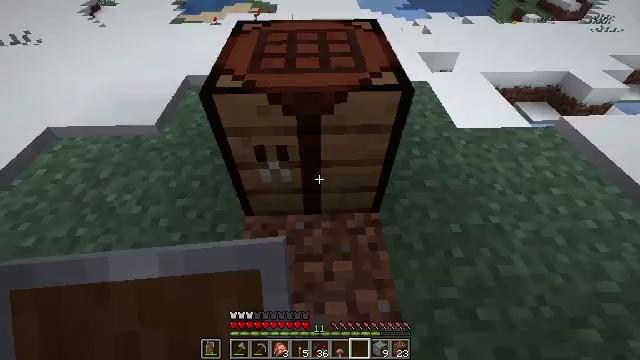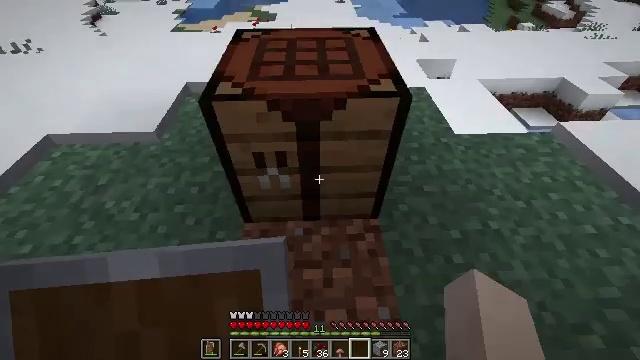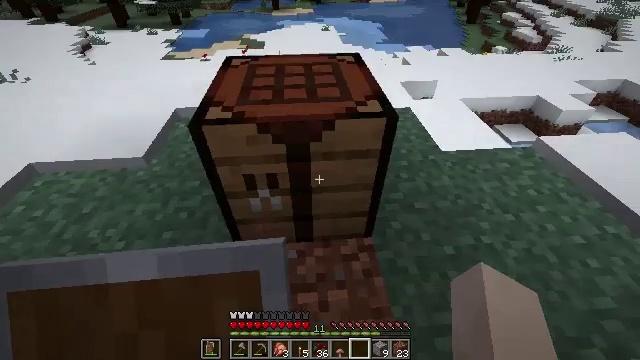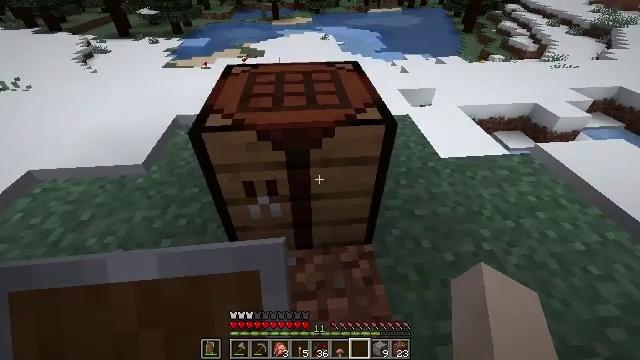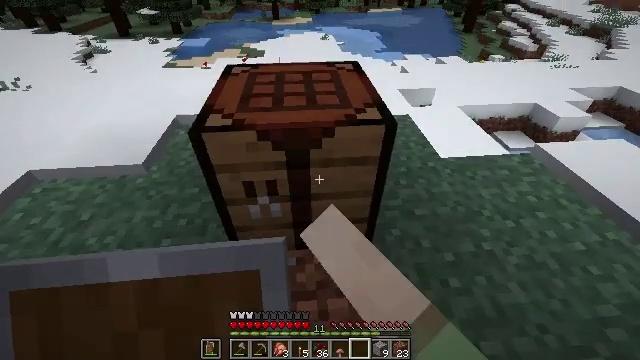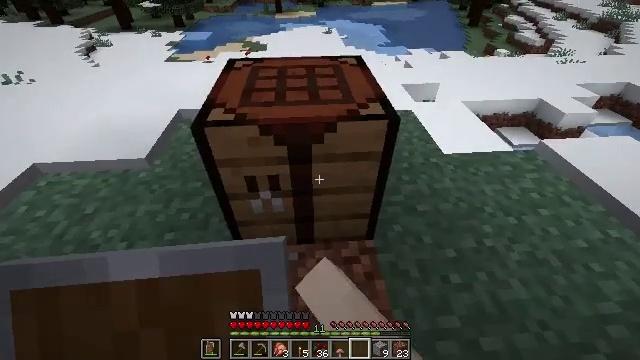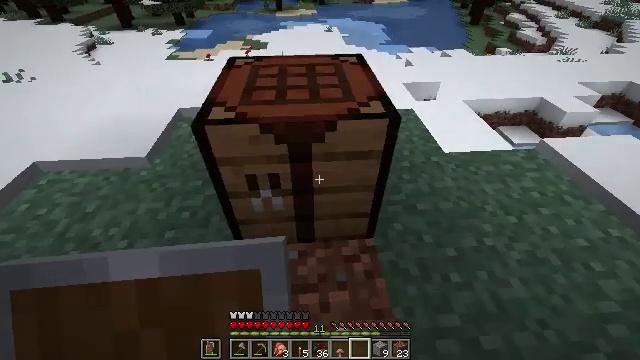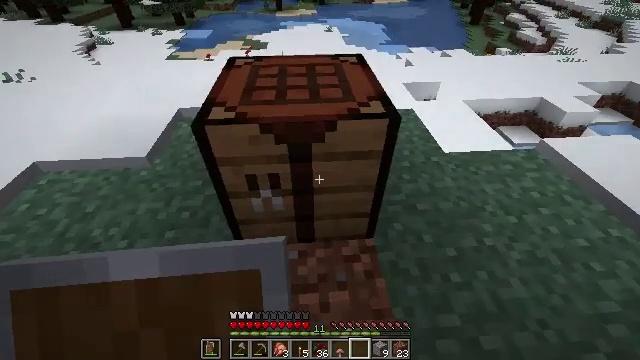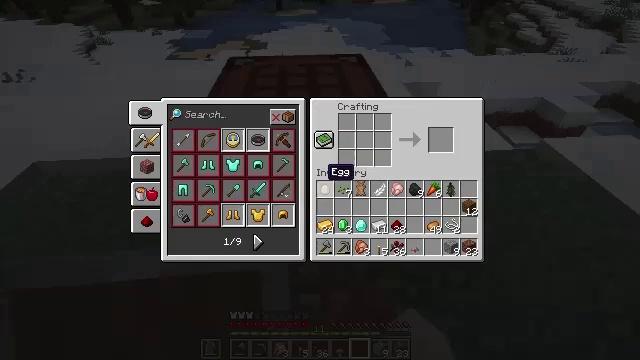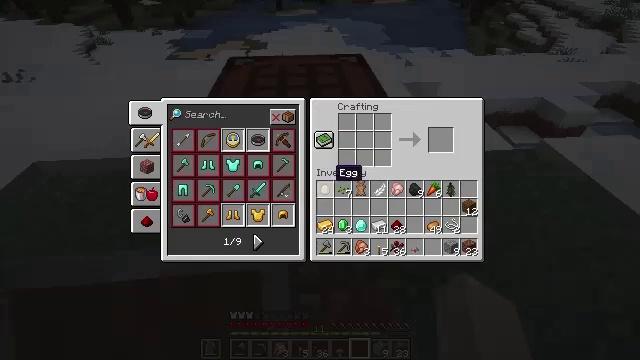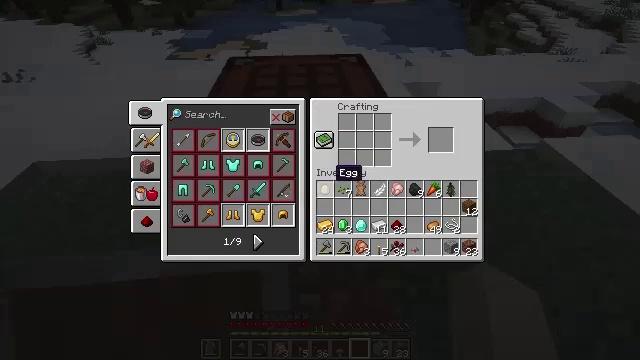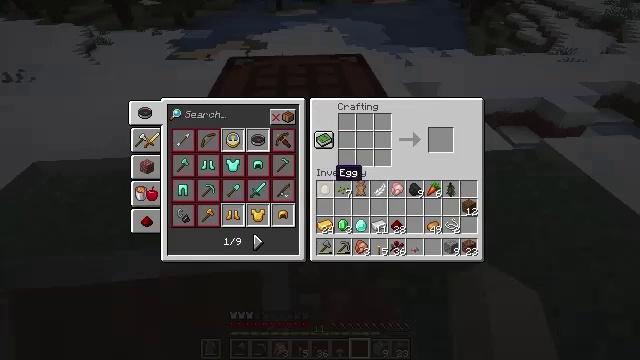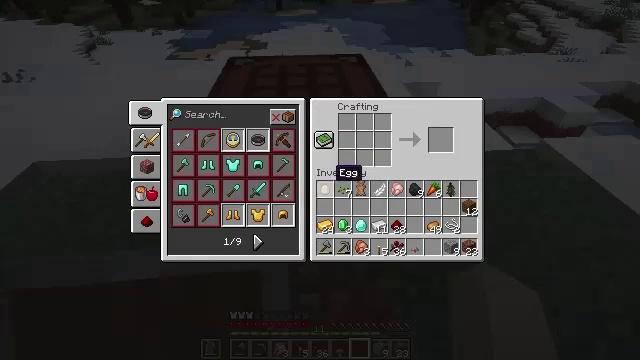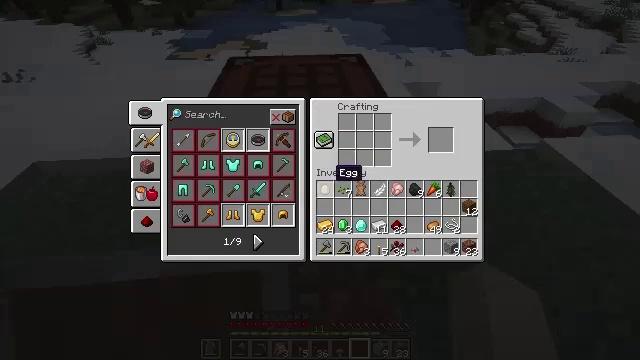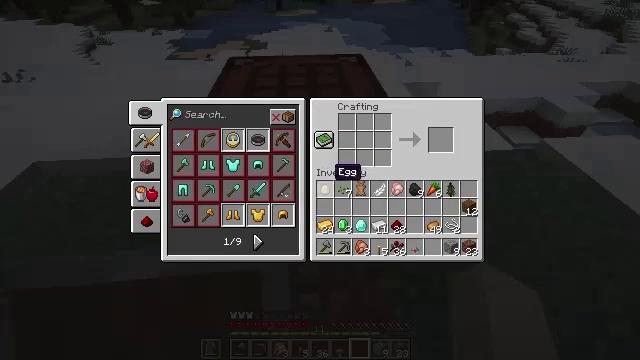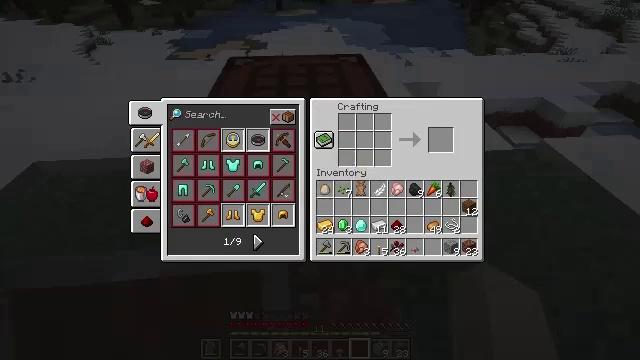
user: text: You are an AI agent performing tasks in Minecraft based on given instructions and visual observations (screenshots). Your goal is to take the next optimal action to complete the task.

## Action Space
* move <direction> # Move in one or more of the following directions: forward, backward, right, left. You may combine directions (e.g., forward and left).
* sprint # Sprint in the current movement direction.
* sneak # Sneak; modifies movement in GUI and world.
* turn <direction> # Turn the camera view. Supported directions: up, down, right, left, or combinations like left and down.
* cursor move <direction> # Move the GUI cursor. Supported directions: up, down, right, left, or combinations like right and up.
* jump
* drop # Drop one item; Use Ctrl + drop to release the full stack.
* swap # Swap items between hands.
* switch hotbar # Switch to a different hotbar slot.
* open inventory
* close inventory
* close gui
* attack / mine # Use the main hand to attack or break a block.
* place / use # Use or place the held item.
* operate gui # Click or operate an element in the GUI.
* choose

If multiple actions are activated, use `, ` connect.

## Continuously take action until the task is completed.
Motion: motion action
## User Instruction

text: Create a compass using the crafting table.
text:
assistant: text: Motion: turn up
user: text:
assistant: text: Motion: turn right and up
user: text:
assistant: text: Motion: turn up, use / place
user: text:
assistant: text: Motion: use / place
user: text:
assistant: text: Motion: turn down, use / place
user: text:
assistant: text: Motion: no_op
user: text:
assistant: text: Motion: no_op
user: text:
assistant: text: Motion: open gui
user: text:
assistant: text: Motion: cursor move right
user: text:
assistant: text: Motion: no_op
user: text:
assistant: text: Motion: no_op
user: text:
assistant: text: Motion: no_op
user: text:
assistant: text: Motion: no_op
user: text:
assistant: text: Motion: no_op
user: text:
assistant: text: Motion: no_op
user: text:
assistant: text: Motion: no_op
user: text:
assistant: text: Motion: cursor move left
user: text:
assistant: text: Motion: cursor move left
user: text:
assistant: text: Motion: cursor move left
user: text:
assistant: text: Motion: cursor move left and up
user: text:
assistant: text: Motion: cursor move up
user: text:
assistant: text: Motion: no_op
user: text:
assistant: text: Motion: no_op
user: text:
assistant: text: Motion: no_op
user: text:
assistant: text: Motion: no_op
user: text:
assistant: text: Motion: no_op
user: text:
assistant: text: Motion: no_op
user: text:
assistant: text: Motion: cursor move right
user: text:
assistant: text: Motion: no_op
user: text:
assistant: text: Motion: operate gui